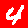
Digit: 4